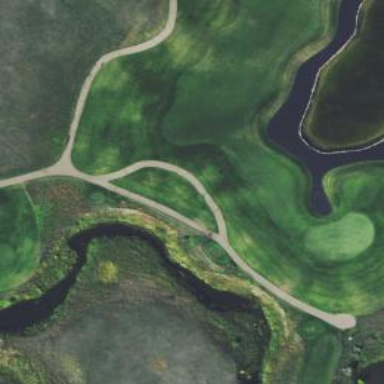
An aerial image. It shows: Path for both road and golf.